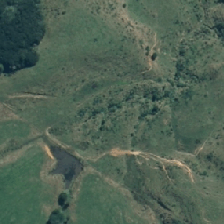
Land cover: grose_broom